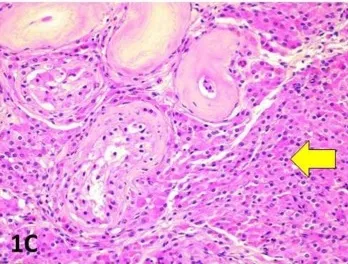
Morphologic findings in surgically removed testes. (C) Extensive hyperplasia of Leydig cells (arrow) adjacent to atrophic tubules. HE, OM 200x.
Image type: pathology (h&e)